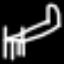
Label: bed